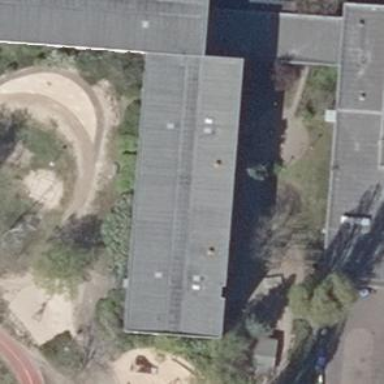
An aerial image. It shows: Dormitory building.